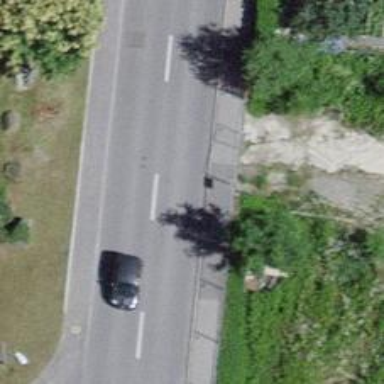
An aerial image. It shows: Zebra crossing on the road.